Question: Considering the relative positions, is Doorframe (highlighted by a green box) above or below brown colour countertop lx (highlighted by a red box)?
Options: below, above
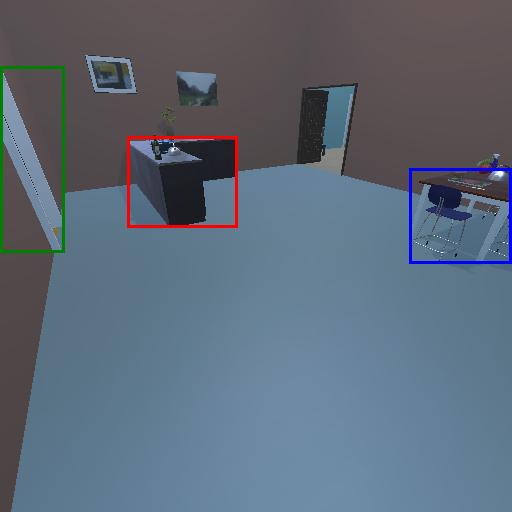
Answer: below